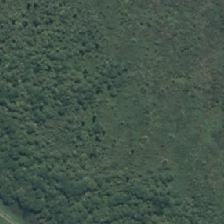
Land cover: deciduous_hardwood